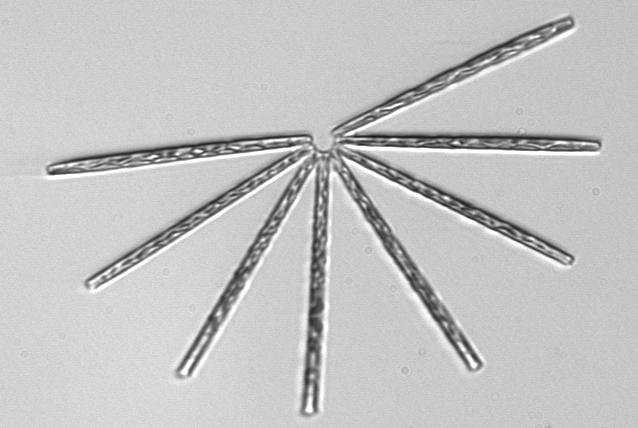
Label: Thalassionema